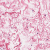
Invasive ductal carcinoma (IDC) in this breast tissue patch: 0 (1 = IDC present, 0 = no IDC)